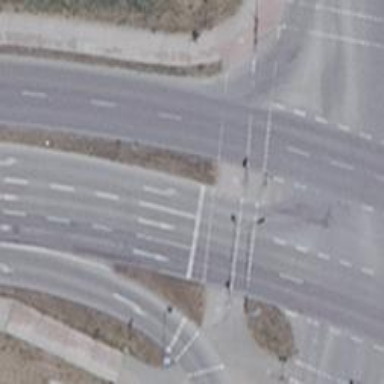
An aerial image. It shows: Primary highway with asphalt surface. There are sidewalks on both sides and dedicated cycle track.